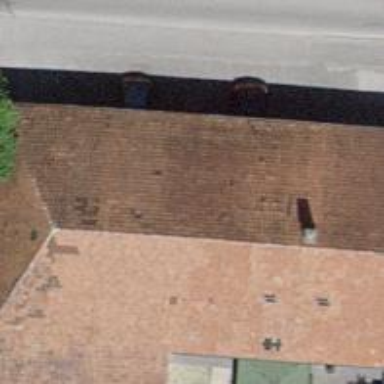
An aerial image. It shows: Residential building.